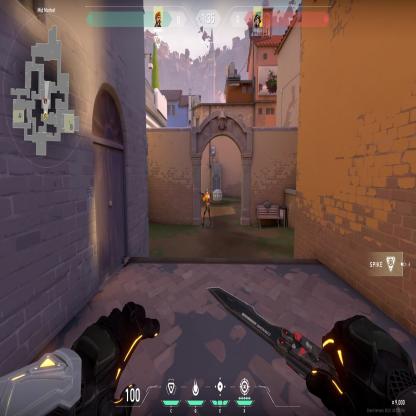
Label: enemy